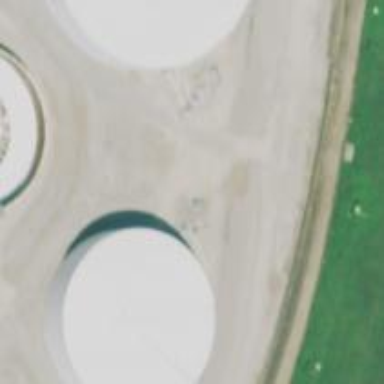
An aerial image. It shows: Storage tank created as man-made structure.